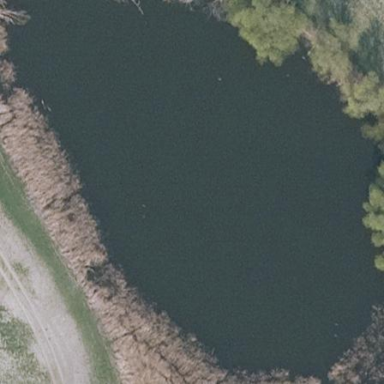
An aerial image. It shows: Pond with natural water.